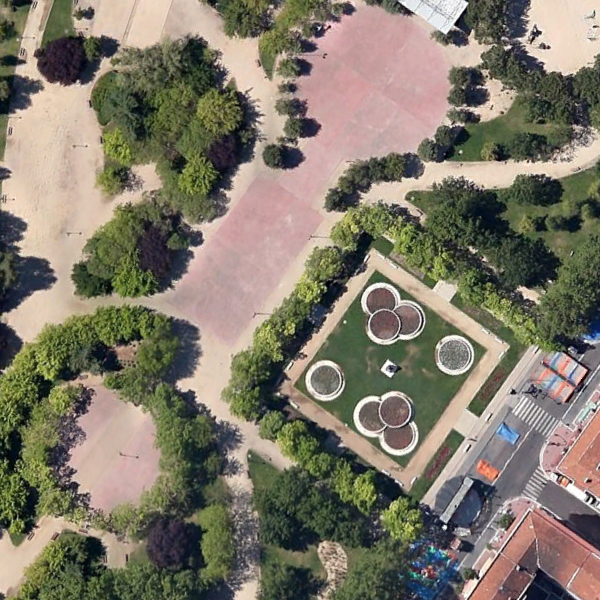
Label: Square